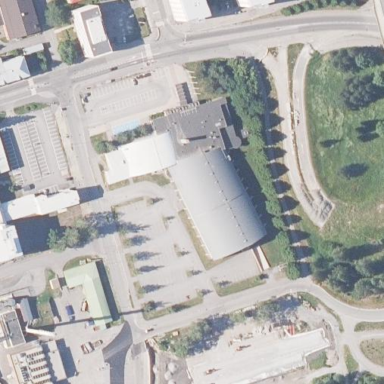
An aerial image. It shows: Building with gray round roof.